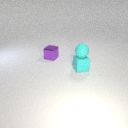
small cyan rubber cube below small cyan rubber sphere